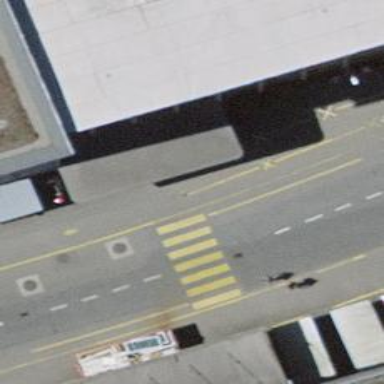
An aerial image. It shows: Kerb barrier.